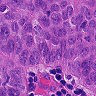
Metastatic tissue present: yes